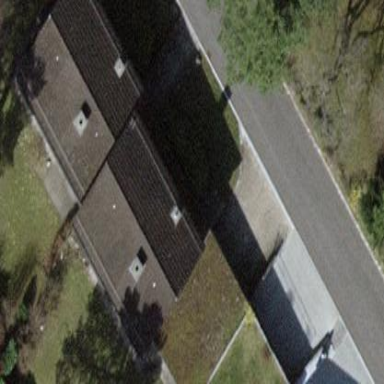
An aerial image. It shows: Terrace building.